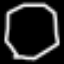
Label: octagon